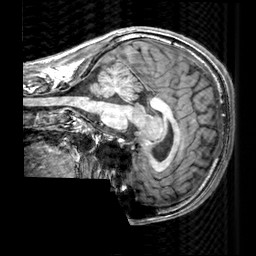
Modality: T1w
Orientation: sagittal
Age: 21
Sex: male
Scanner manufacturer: siemens
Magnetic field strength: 3 T
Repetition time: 2.3 s
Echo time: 0.00303 s